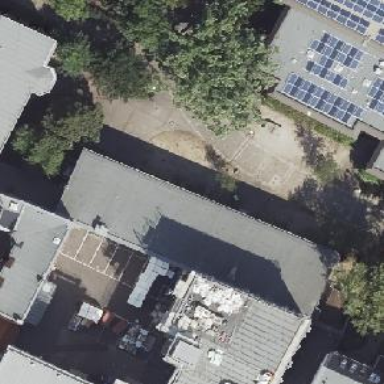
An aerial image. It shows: School building.